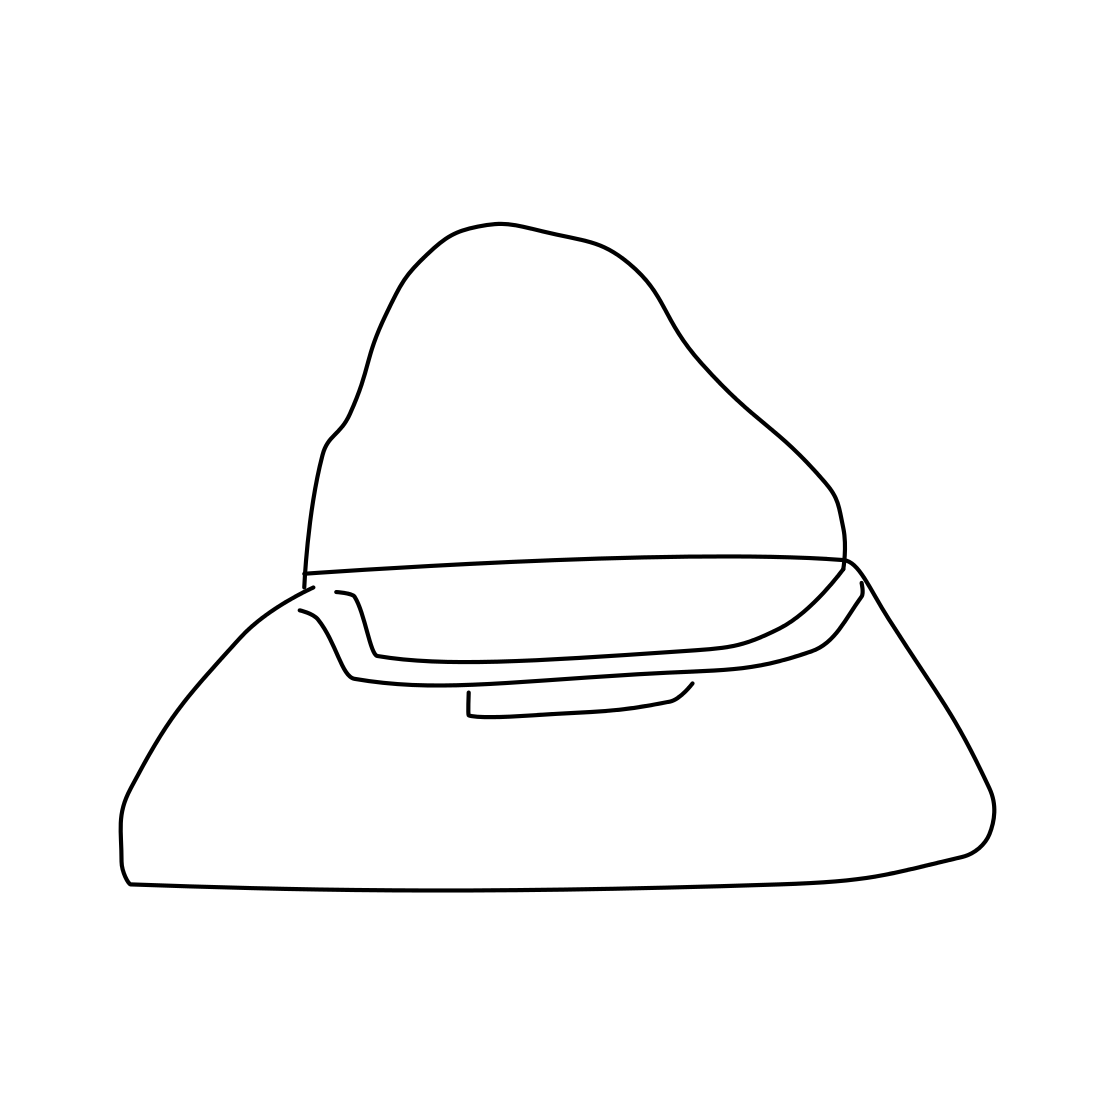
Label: purse